Question: We have the logical expression:
'''
p AND (p OR q) AND NOT (NOT p AND p)
'''
What will be the end result of this expression?
How to solve it? From what I remember from University. But how to present the answer? In my case I think it is just . But what if there are 1101 or other strange result how to present it as answer?

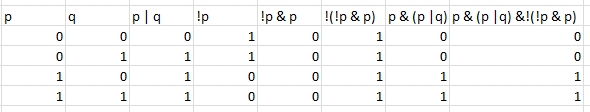
Answer: In the expression you've given, if 'p' is 'true', then the expression evaluates to 'true'. Otherwise, if 'p' is 'false', then the expression evaluates to 'false'.
If we break down your expression starting from the ride-hand side:
'''
NOT (NOT p AND p) is always true
'''
Thus, the expression you gave is equivalent to:
'''
p AND (p OR q)
'''
For any 'true' value of 'p', the expression 'p AND (p OR q)' is true:
'''
true AND (true or q) == true
'''
For any 'false' value of 'p', the expression 'p AND (p OR q)' is false:
'''
false AND (false or q) == false
'''
Thus, the given expression 'p AND (p OR q) AND NOT (NOT p AND p)' is entirely dependent on 'p'.